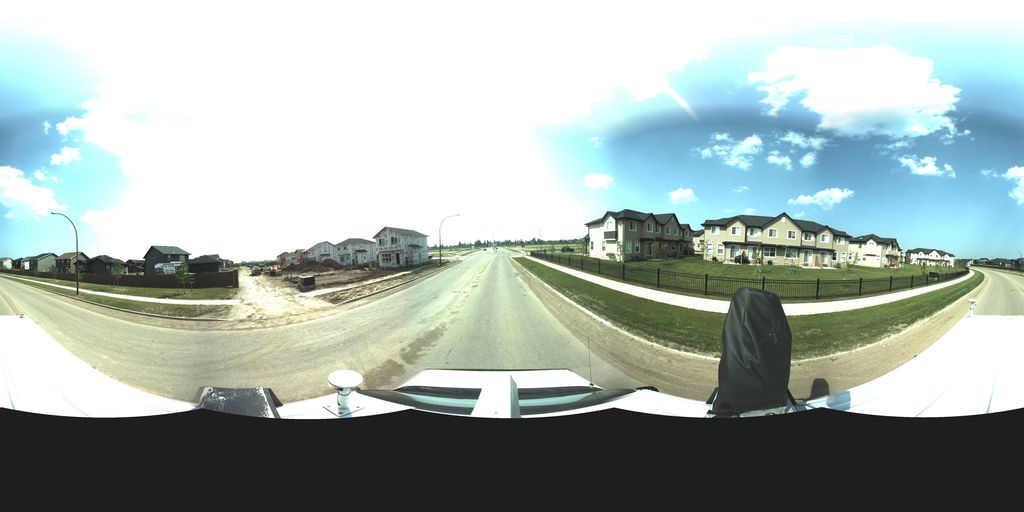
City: saskatoon